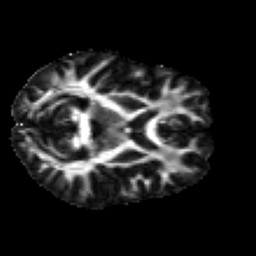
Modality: FA
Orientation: axial
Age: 26
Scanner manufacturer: siemens
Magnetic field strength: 3 T
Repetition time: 2.2 s
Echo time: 0.084 s